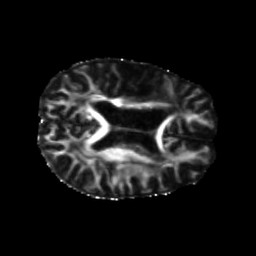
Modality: FA
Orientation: axial
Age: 67
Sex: female
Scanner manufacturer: siemens
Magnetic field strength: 3 T
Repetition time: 5.25 s
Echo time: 0.08 s